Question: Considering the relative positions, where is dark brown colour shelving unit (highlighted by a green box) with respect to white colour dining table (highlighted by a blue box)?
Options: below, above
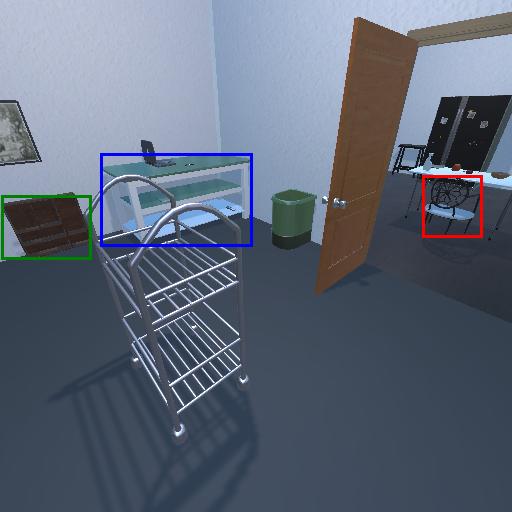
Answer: below